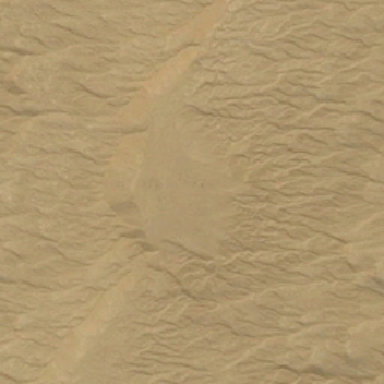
Divide the desert desert .